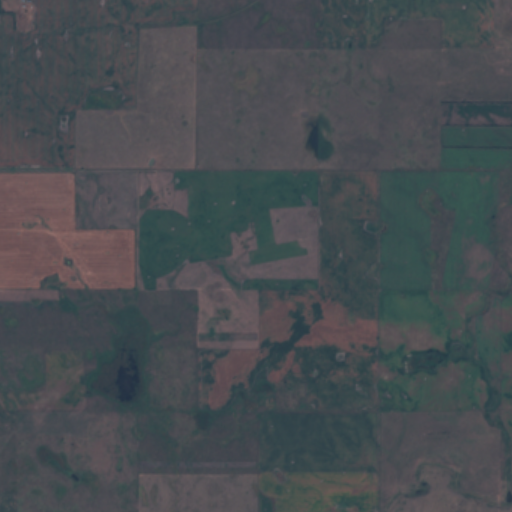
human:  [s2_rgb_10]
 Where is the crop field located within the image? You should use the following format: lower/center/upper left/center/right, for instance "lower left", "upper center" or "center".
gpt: The crop field is located in the lower left of the image.
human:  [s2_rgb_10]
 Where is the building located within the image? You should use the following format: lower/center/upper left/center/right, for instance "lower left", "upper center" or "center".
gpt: The building is located in the center left of the image.
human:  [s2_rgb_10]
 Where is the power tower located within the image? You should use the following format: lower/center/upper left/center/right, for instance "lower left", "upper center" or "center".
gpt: There is no power tower in the image.